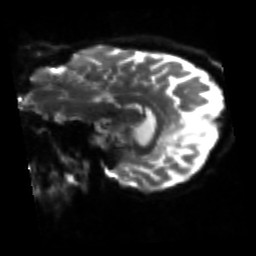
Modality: sbref
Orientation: sagittal
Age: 56
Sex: female
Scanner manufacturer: siemens
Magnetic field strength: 3 T
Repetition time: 4.71 s
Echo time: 0.0906 s